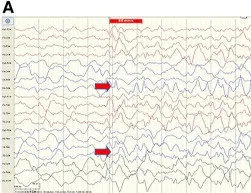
Patient #1 captured a focal seizure during video-EEG monitoring (A-F). Seizures started at the red arrow and stopped at the purple arrow for a total duration of about 90 seconds.
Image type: electrography (eeg)